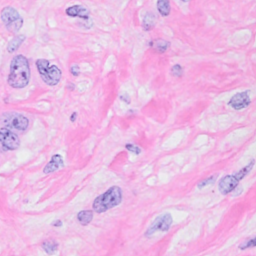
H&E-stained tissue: Breast